Question: I am looking for retry option example for cadence in java, for example I am trying below code snippet but it seems the activity is not re-tried
'''
@ActivityMethod(scheduleToCloseTimeoutSeconds = 30)
@MethodRetry(maximumAttempts = 2, initialIntervalSeconds = 1, expirationSeconds = 30, maximumIntervalSeconds = 30)
String getGreetingContentOverTheWeb(URL url) throws IOException;
'''
for the above activity I am expecting that if it fails should be re-tried automatically, below is how I am calling it
'''
@Override
public String getGreeting(String name) {
// This is a blocking call that returns only after the activity has completed.
try {
String content = activities.getGreetingContentOverTheWeb(new URL("http://localhost:3000/import-map/books"));
return activities.composeGreeting(content, name);
} catch (IOException e) {
// TODO Auto-generated catch block
e.printStackTrace();
}
return activities.composeGreeting("Hello", name);
}
'''
Please let me know if I am doing anything incorrect here,
Below is the snapshot from the frontend

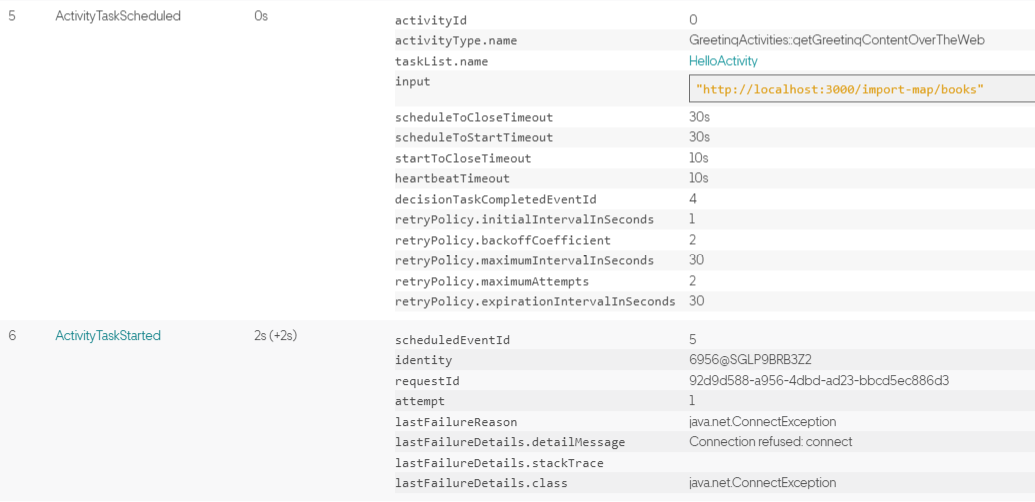
Answer: From the event history, it looks like the activity is retried. I determined it by looking at the 'ActivityTaskStarted.attempt' field. The number there is equal to the number of retries. So activity executed exactly two times as requested per the specified retry policy.
I know that the name is super confusing as attempts should start from 1 and not from 0. We already <URL> Cadence fork my team maintains.